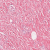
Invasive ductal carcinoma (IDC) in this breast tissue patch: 0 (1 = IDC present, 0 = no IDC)